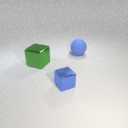
small blue metal cube to the right of large green metal cube